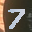
Label: 7